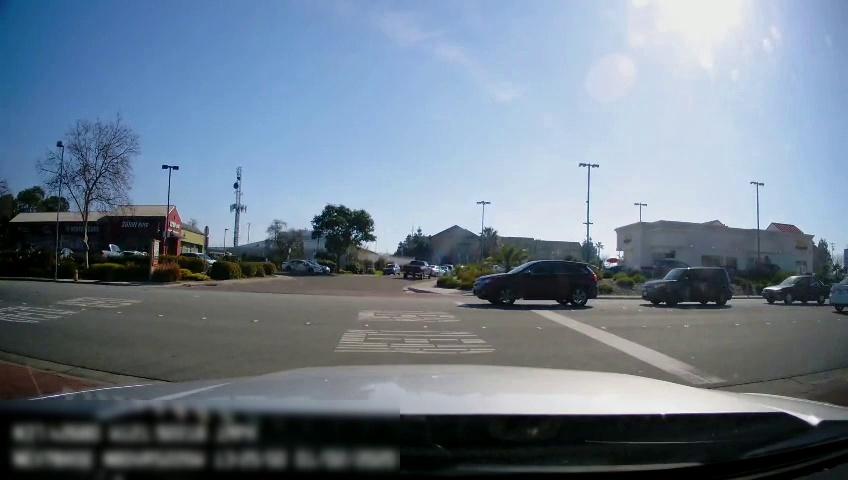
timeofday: Day
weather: Sunny
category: Drivable Space
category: Vehicles | SUV
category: Vehicles | Car
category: Vehicles | Truck
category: Vehicles | SUV
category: Vehicles | Car
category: Vehicles | Car
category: Vehicles | Car
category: Lanes | Current Lane